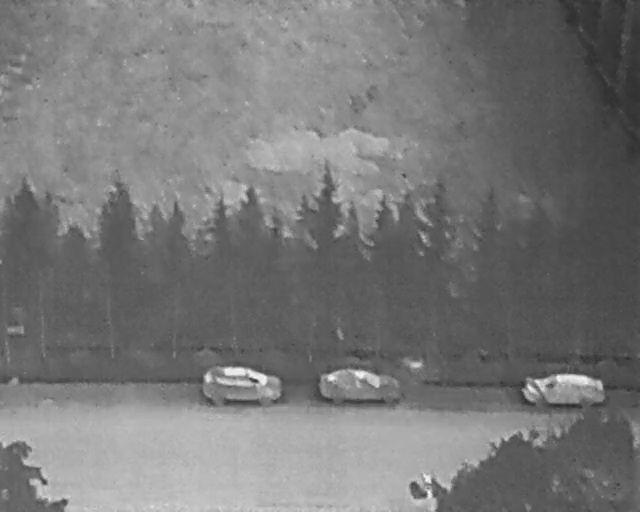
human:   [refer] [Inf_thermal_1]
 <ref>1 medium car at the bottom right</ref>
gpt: <box>[[85, 68, 90, 83, 2]]</box>